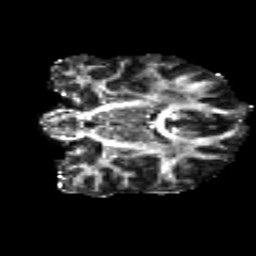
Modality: FA
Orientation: coronal
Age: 34
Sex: female
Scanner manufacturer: siemens
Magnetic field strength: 3 T
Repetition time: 8.8 s
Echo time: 0.085 s